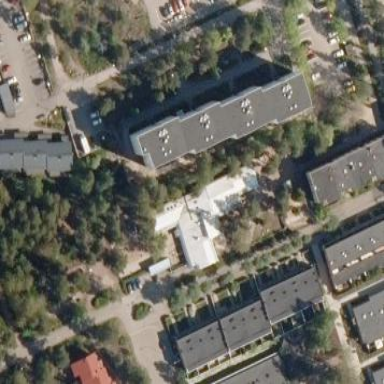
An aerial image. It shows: Kindergarten building.